Question: On my website i want to run phpmyadmin under the menu system displayed on top. I do not want phpmyadmin to take up whole window for itself.
is there a way i can display / run it in a div? so that other elements on page are also visible while phpMyadmin is.
adding image for expressing my question.

can i kindly get some starting points pls.
ty.
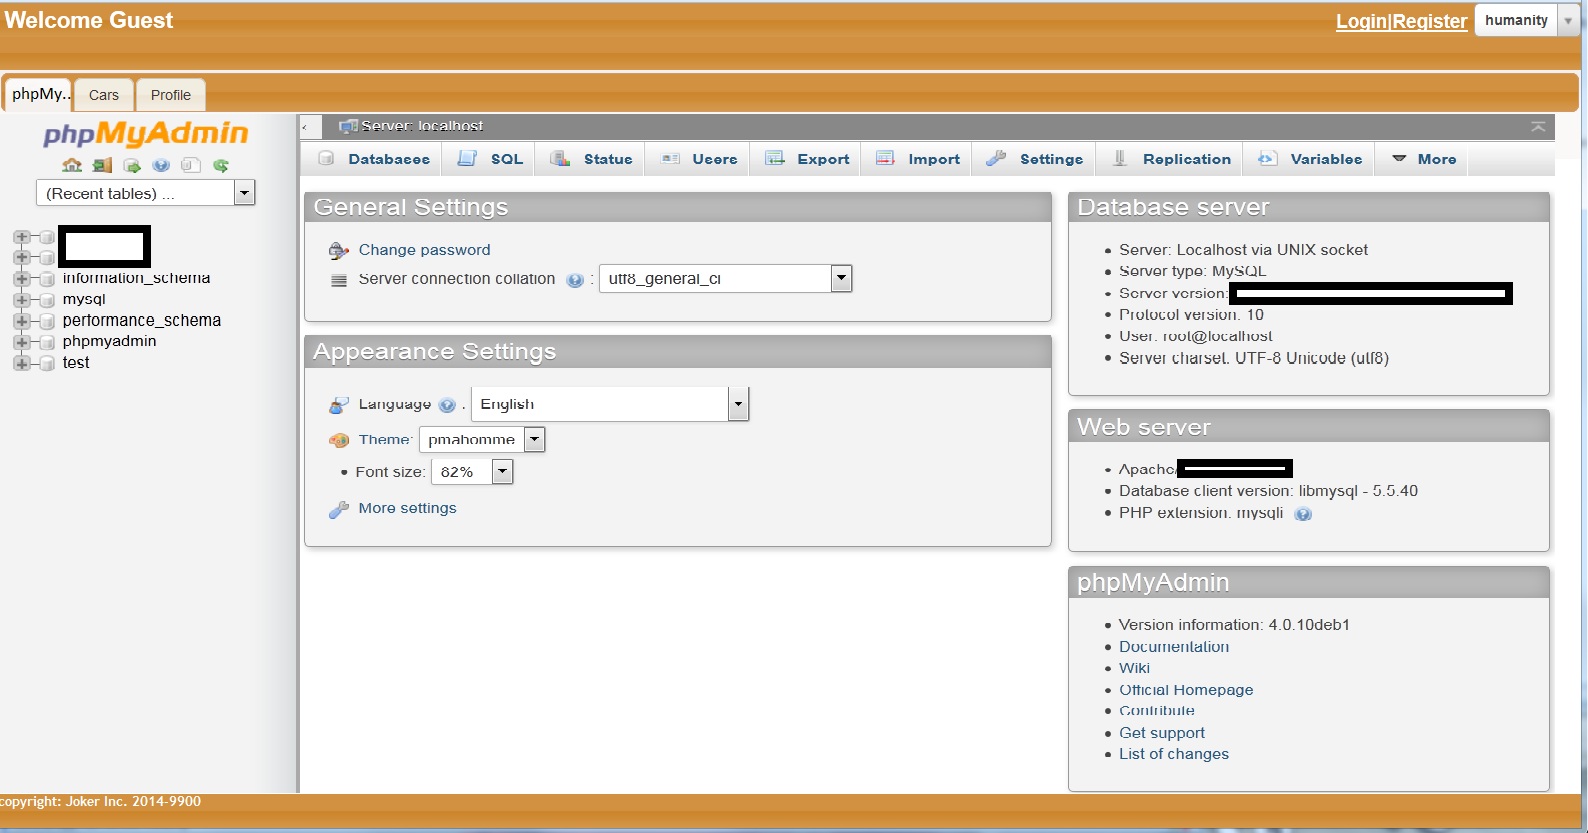
Answer: To allow using phpMyAdmin inside an iframe, you will need to use the AllowThirdPartyFraming directive. See <URL> but there is a warning about a potential security hole.